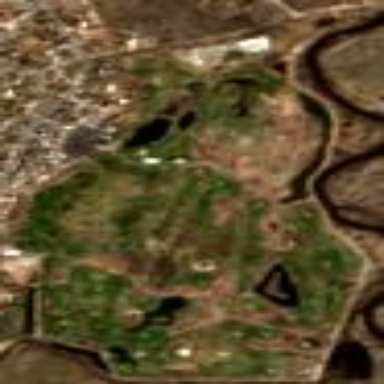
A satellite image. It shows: Golf course with 27 holes.